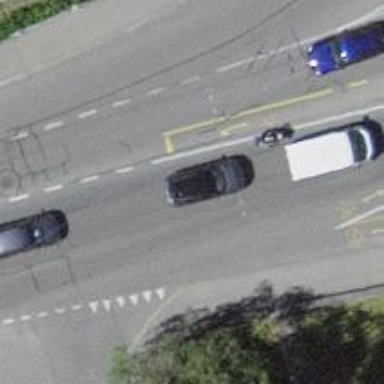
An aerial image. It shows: Secondary road with asphalt surface. It has trolley wires for electric trolleys.